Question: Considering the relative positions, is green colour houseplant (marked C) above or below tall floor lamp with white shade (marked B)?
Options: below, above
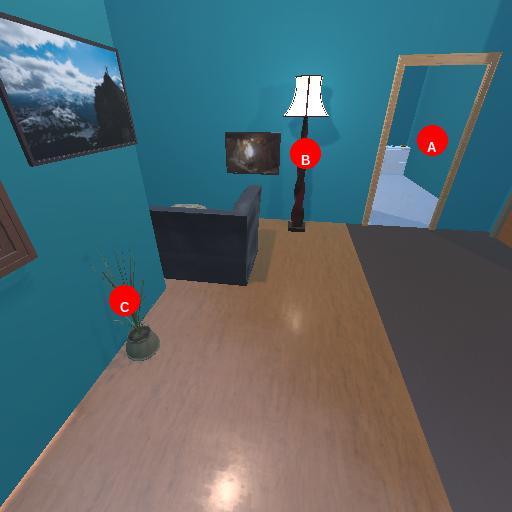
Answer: below